Field crop: tomato
Growth stage: 2
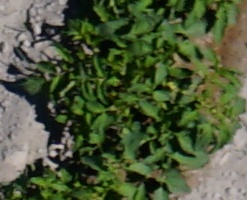
Species: tomato